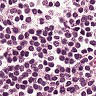
Metastatic tissue present: no